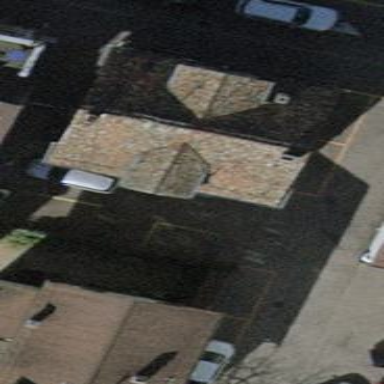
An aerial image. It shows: View of roof of building.